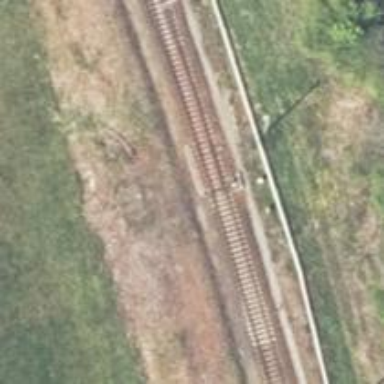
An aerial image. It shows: Railway switch.